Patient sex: M
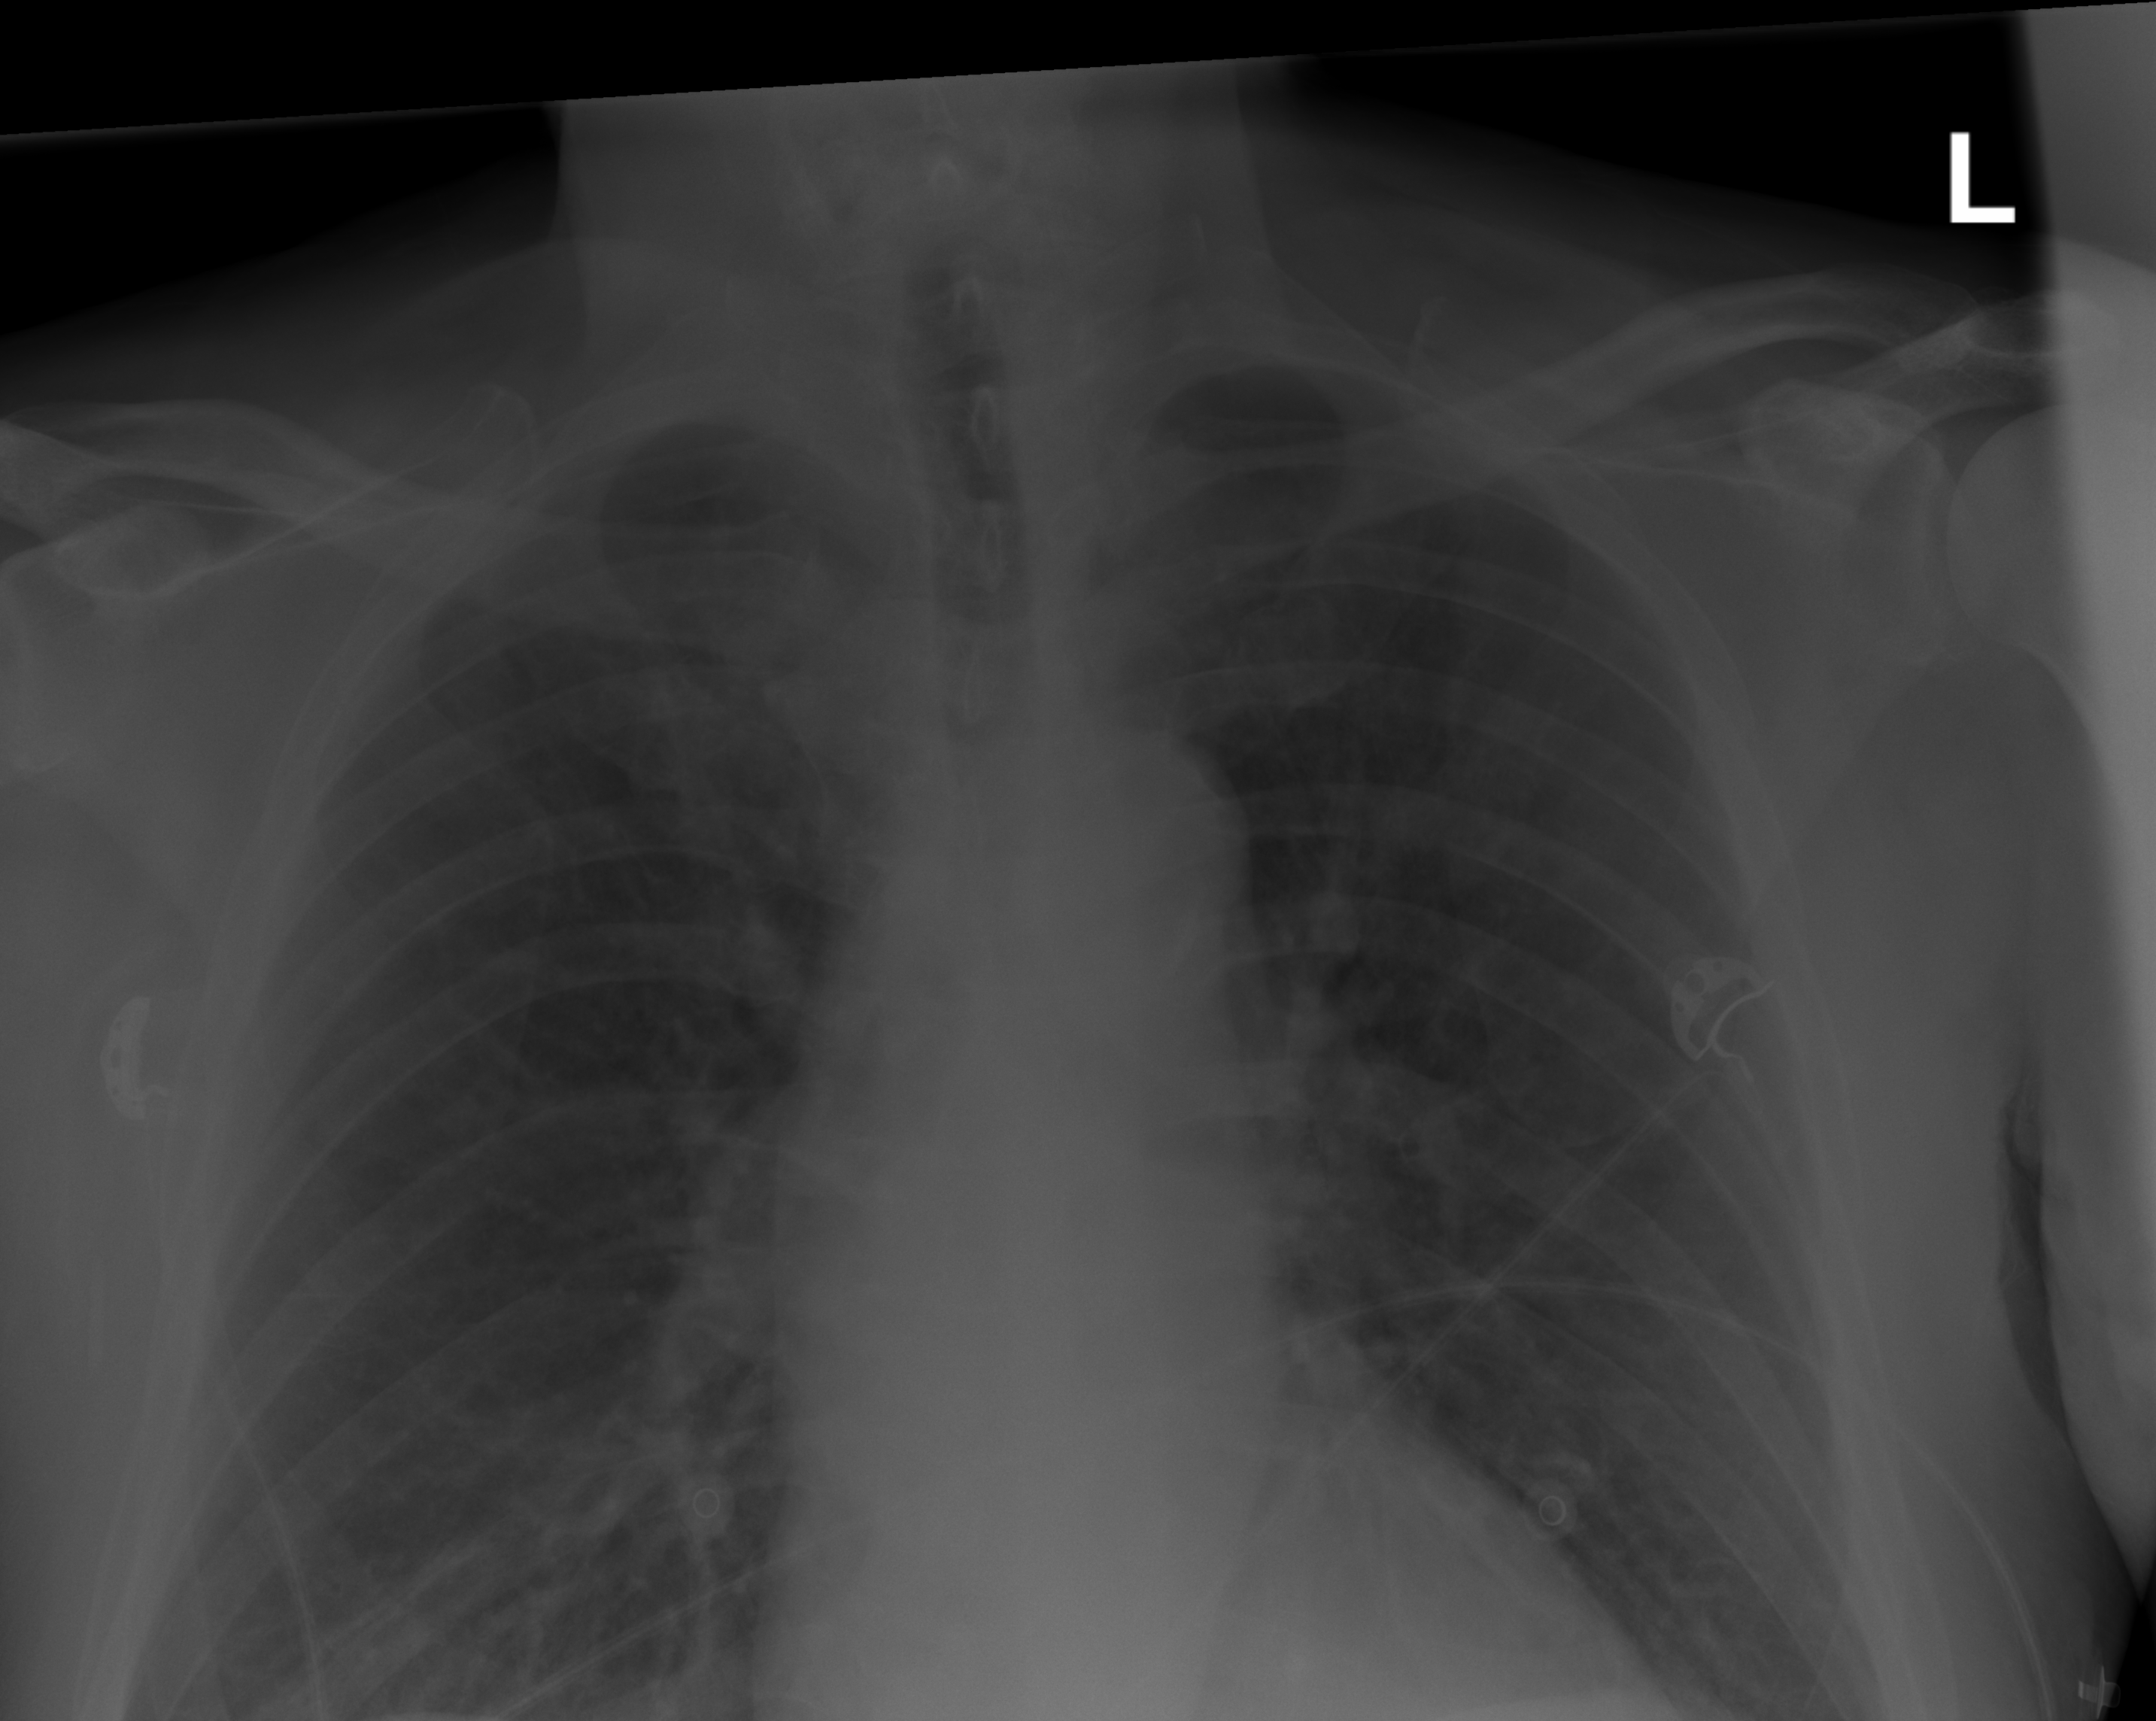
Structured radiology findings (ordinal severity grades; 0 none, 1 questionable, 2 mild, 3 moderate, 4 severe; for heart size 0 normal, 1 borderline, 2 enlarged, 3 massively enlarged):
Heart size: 1
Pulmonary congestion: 0
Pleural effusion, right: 0
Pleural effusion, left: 0
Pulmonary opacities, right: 2
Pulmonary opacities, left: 0
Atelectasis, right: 0
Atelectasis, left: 0